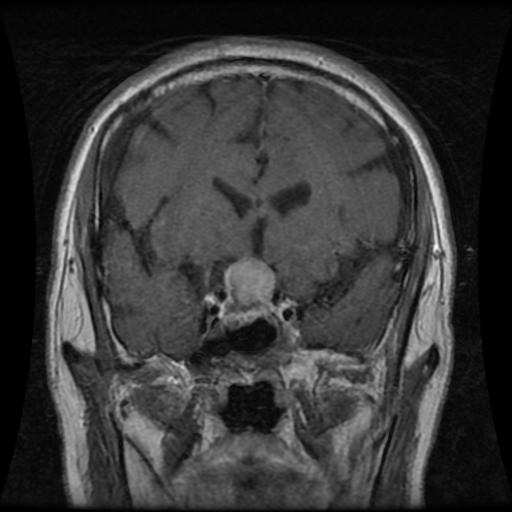
Label: pituitary